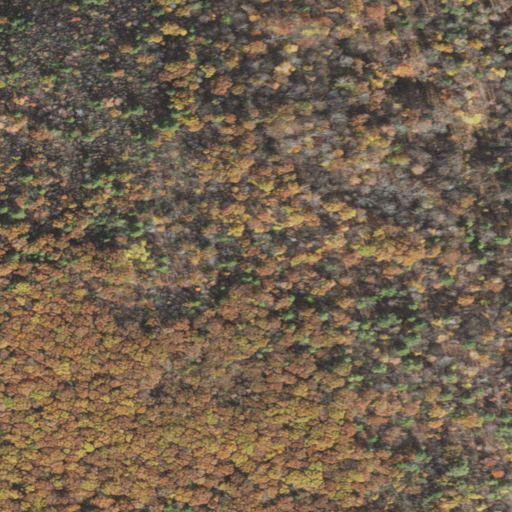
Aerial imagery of mountain in Massachusetts named Hanging Mountain containing deciduous forest, mixed forest, and evergreen forest